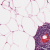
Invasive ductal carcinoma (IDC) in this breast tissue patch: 0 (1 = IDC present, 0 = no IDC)